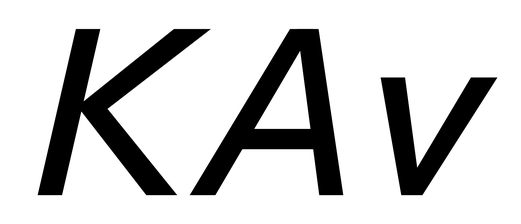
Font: InstrumentSans-Italic_Medium_Italic